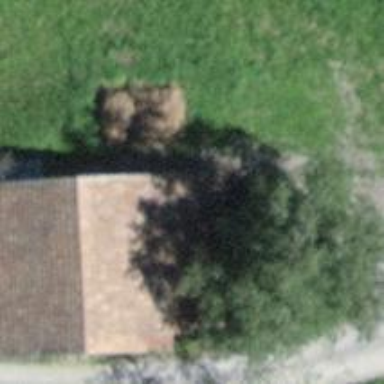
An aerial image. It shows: Rural barn.